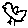
Label: bird